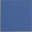
Piece: xx